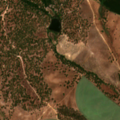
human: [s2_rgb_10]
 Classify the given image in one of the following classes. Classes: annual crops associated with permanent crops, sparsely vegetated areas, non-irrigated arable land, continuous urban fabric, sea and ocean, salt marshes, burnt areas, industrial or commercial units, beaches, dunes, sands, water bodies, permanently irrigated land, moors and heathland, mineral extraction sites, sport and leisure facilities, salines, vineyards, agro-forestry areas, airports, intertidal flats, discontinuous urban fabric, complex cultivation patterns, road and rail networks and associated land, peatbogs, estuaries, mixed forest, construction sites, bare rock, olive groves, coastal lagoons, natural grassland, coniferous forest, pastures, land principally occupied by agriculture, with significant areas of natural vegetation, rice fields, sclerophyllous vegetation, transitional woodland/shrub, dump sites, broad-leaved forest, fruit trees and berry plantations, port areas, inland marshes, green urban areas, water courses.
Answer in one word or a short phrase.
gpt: non-irrigated arable land, permanently irrigated land, olive groves, agro-forestry areas